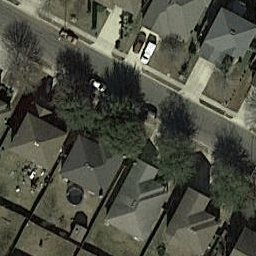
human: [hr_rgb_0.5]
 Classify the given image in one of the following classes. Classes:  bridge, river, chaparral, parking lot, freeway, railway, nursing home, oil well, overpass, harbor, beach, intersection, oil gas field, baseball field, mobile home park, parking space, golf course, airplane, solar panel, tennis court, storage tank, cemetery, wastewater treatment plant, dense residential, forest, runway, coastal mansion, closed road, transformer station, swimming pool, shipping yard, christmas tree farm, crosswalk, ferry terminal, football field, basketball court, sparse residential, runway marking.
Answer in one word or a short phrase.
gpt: dense residential